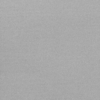
Label: dusty